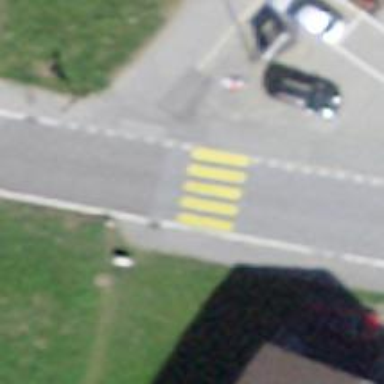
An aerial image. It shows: Uncontrolled zebra crossing on the road.